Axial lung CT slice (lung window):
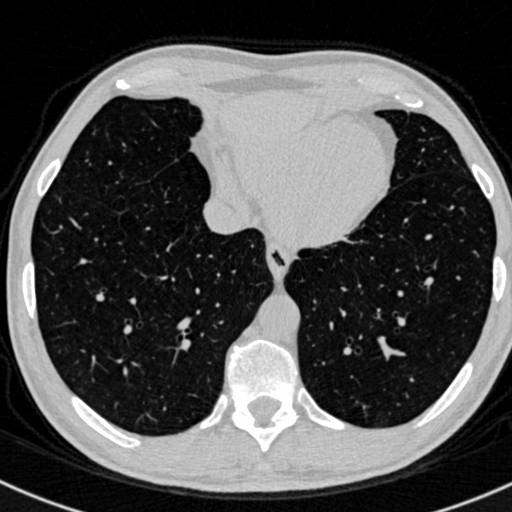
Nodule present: no